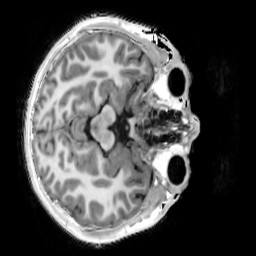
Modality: T1w
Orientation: axial
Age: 15
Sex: male
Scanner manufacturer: siemens
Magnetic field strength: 3 T
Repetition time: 4 s
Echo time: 0.00291 s